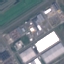
Land use / land cover: Industrial